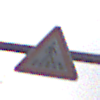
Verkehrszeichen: FussgaengerueberwegLinks
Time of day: MorningAfternoon
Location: Outdoor (Urban)
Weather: PartlyCloudy
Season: NotSpecified
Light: Natural